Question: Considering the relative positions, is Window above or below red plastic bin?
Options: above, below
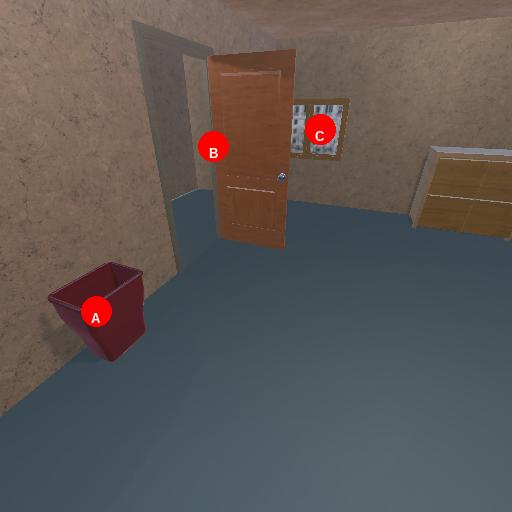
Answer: above